Aerial crown-view tile of a tropical tree (Barro Colorado Island, Panama), acquired 20250414:
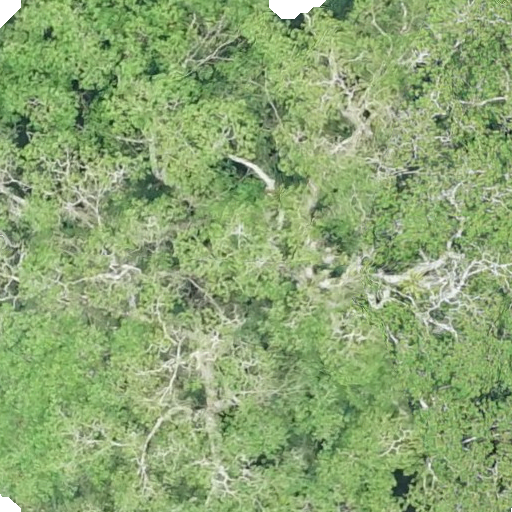
Species: Hura crepitans
GBIF accepted scientific name: Hura crepitans
Crown area: 617.424 m²